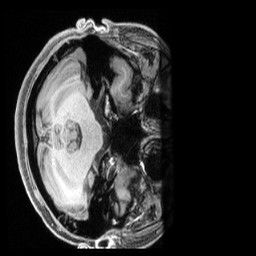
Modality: T1w
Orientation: axial
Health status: healthy
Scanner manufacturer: siemens
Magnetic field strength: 3 T
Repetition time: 2.4 s
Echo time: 0.00201 s